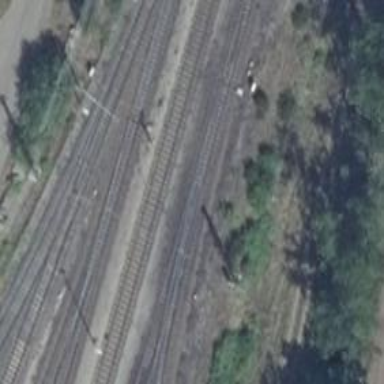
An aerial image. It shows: Railway switch.